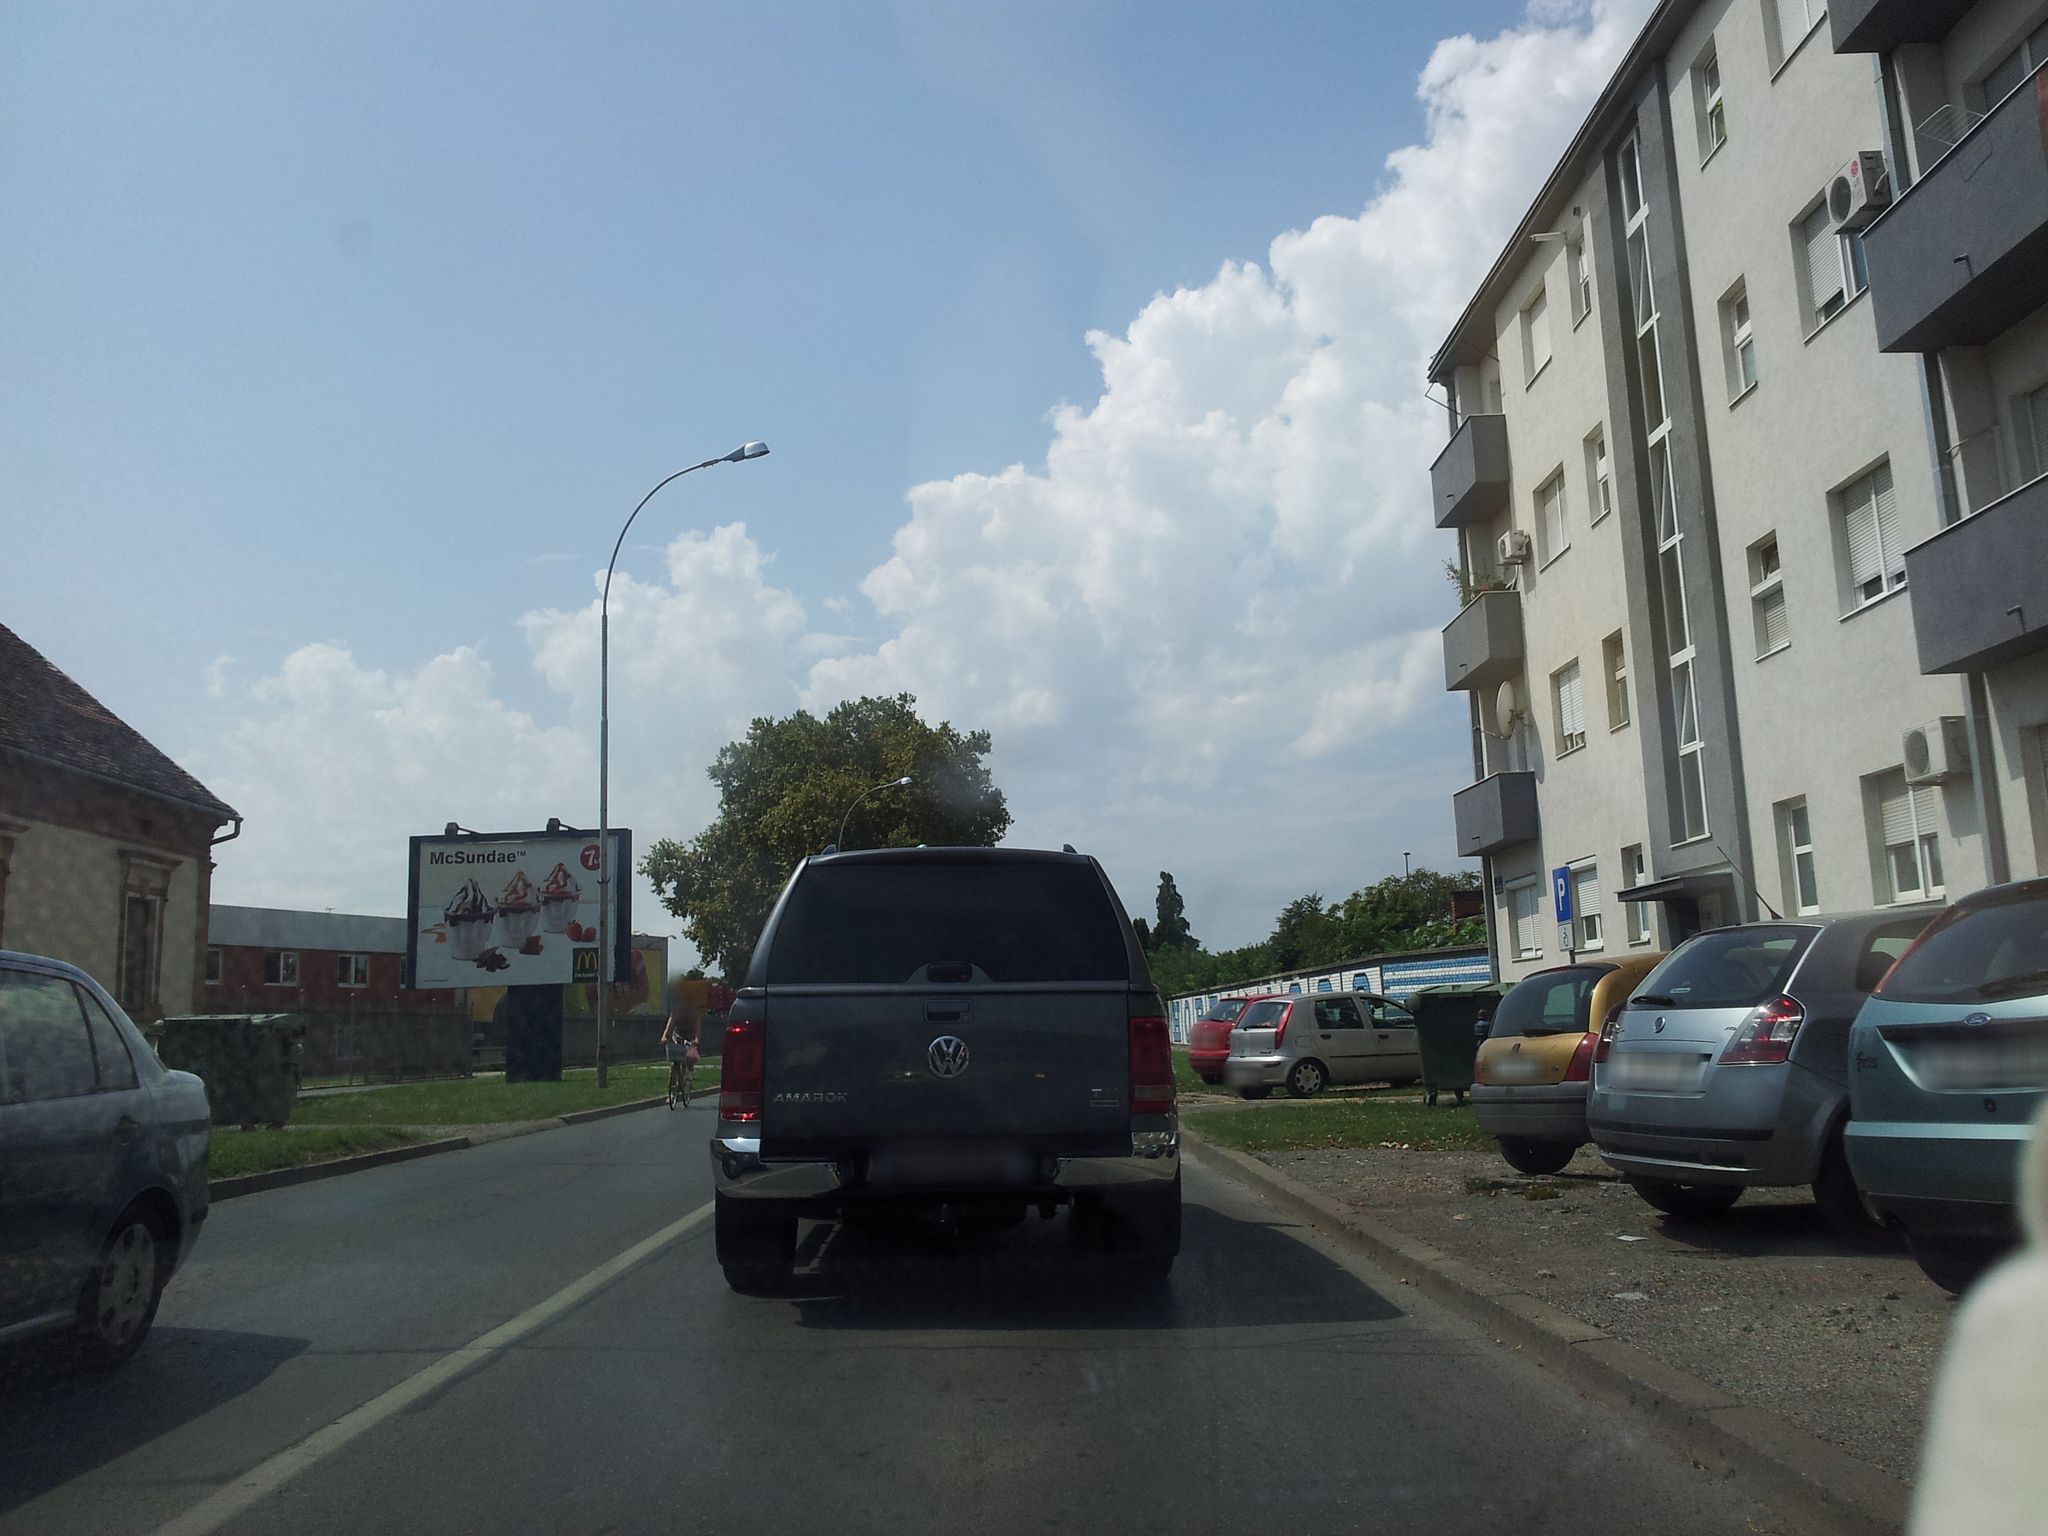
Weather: cloudy
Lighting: day
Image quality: good
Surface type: driving surface
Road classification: service, secondary
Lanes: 2
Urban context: dense urban cluster
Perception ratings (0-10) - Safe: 2.08, Lively: 5.49, Beautiful: 5.04, Boring: 8.84, Depressing: 8.23, Wealthy: 5.93